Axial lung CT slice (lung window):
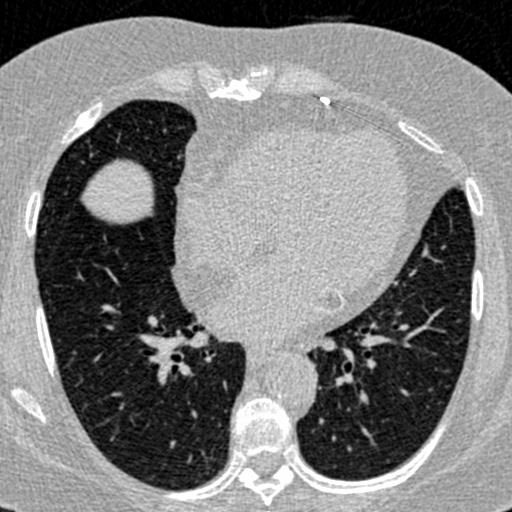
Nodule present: no